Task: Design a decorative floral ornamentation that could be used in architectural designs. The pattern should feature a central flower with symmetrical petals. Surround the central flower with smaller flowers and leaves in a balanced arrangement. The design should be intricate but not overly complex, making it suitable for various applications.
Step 296:
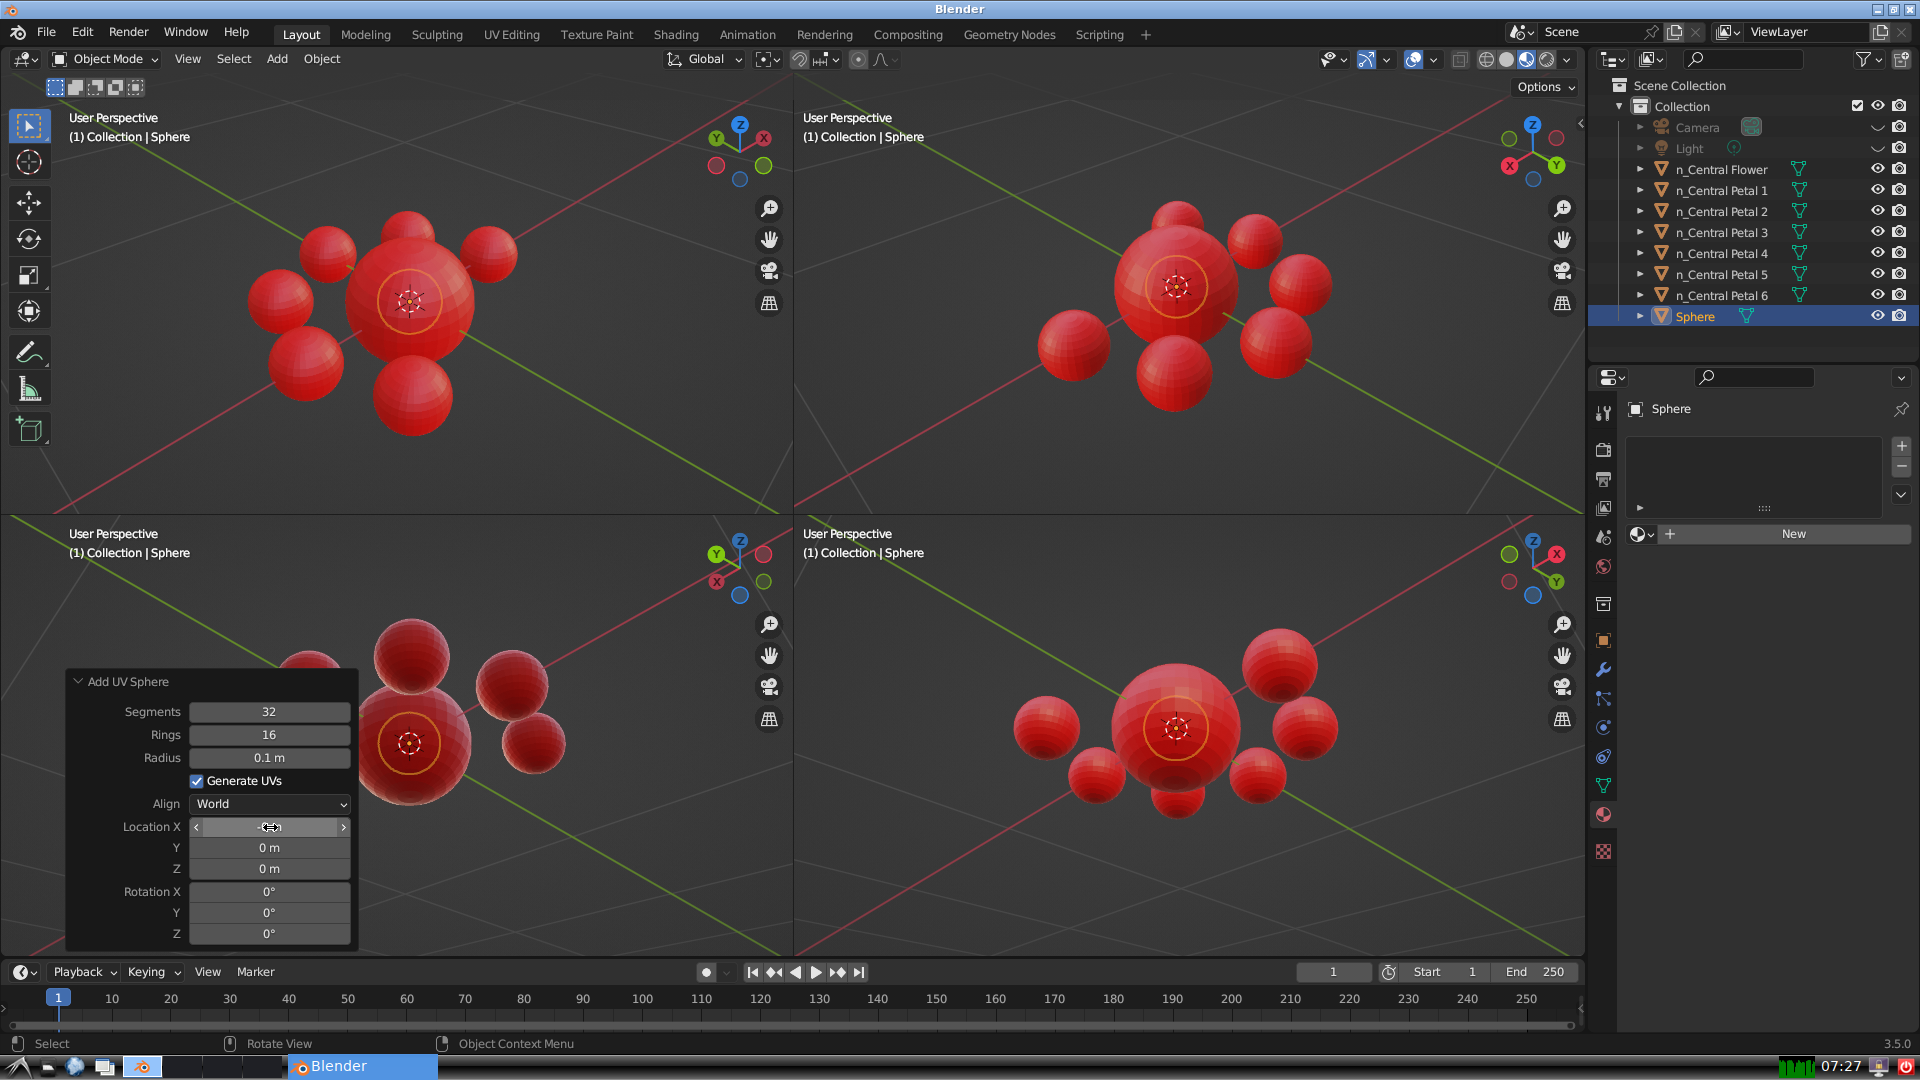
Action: {"mouse_move": [270, 849]}